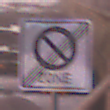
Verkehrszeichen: EndeEingeschraenktesHalteverbotZone
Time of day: SunriseSunset
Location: Outdoor (Urban)
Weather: PartlyCloudy
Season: NotSpecified
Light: Natural